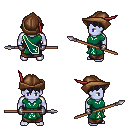
a pixel art fantasy rpg character, male body template, dark elf, purple skin, sash dress, robe skirt, raven short bangs hairstyle, leather cap, metal gloves, spear, four views (front, back, left, right), 2x2 character sprite sheet, small pixel art, hard edges, no anti-aliasing